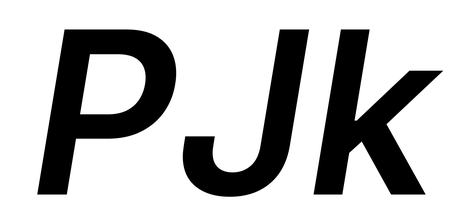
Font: Inter-Italic_SemiBold_Italic